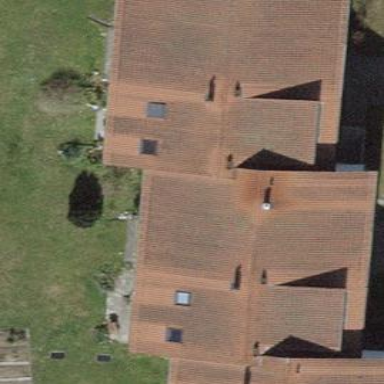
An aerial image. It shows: Building with tiled roof.